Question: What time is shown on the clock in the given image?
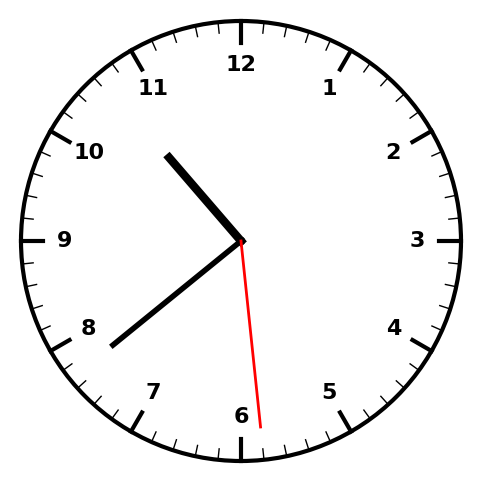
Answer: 10:38:29